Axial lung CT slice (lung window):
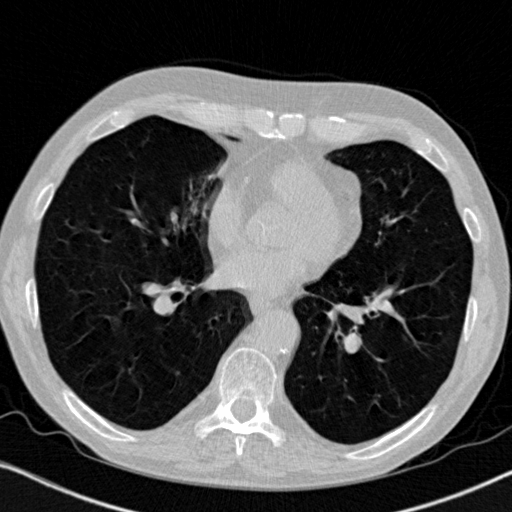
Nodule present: no